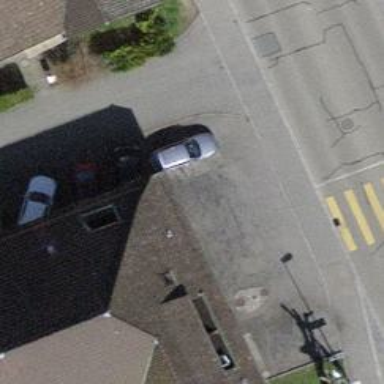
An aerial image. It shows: Car repair shop.